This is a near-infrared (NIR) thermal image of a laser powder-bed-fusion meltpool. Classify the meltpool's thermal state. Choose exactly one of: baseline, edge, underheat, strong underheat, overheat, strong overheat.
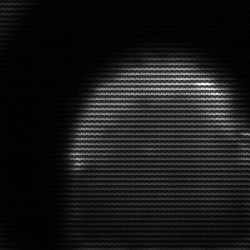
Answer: edge